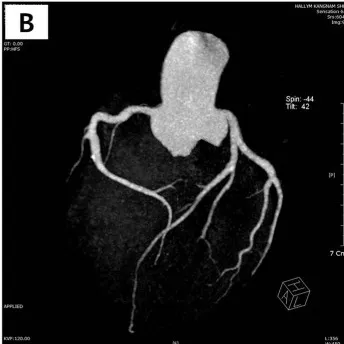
(A, B) Coronary computed tomography showing normal coronary arteries without stenosis.
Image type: radiology (ct)